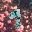
Label: 9